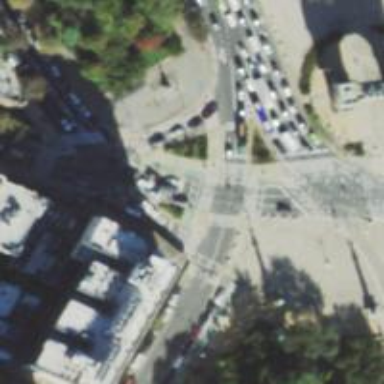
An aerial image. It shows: Footway that serves as traffic island.